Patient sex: F
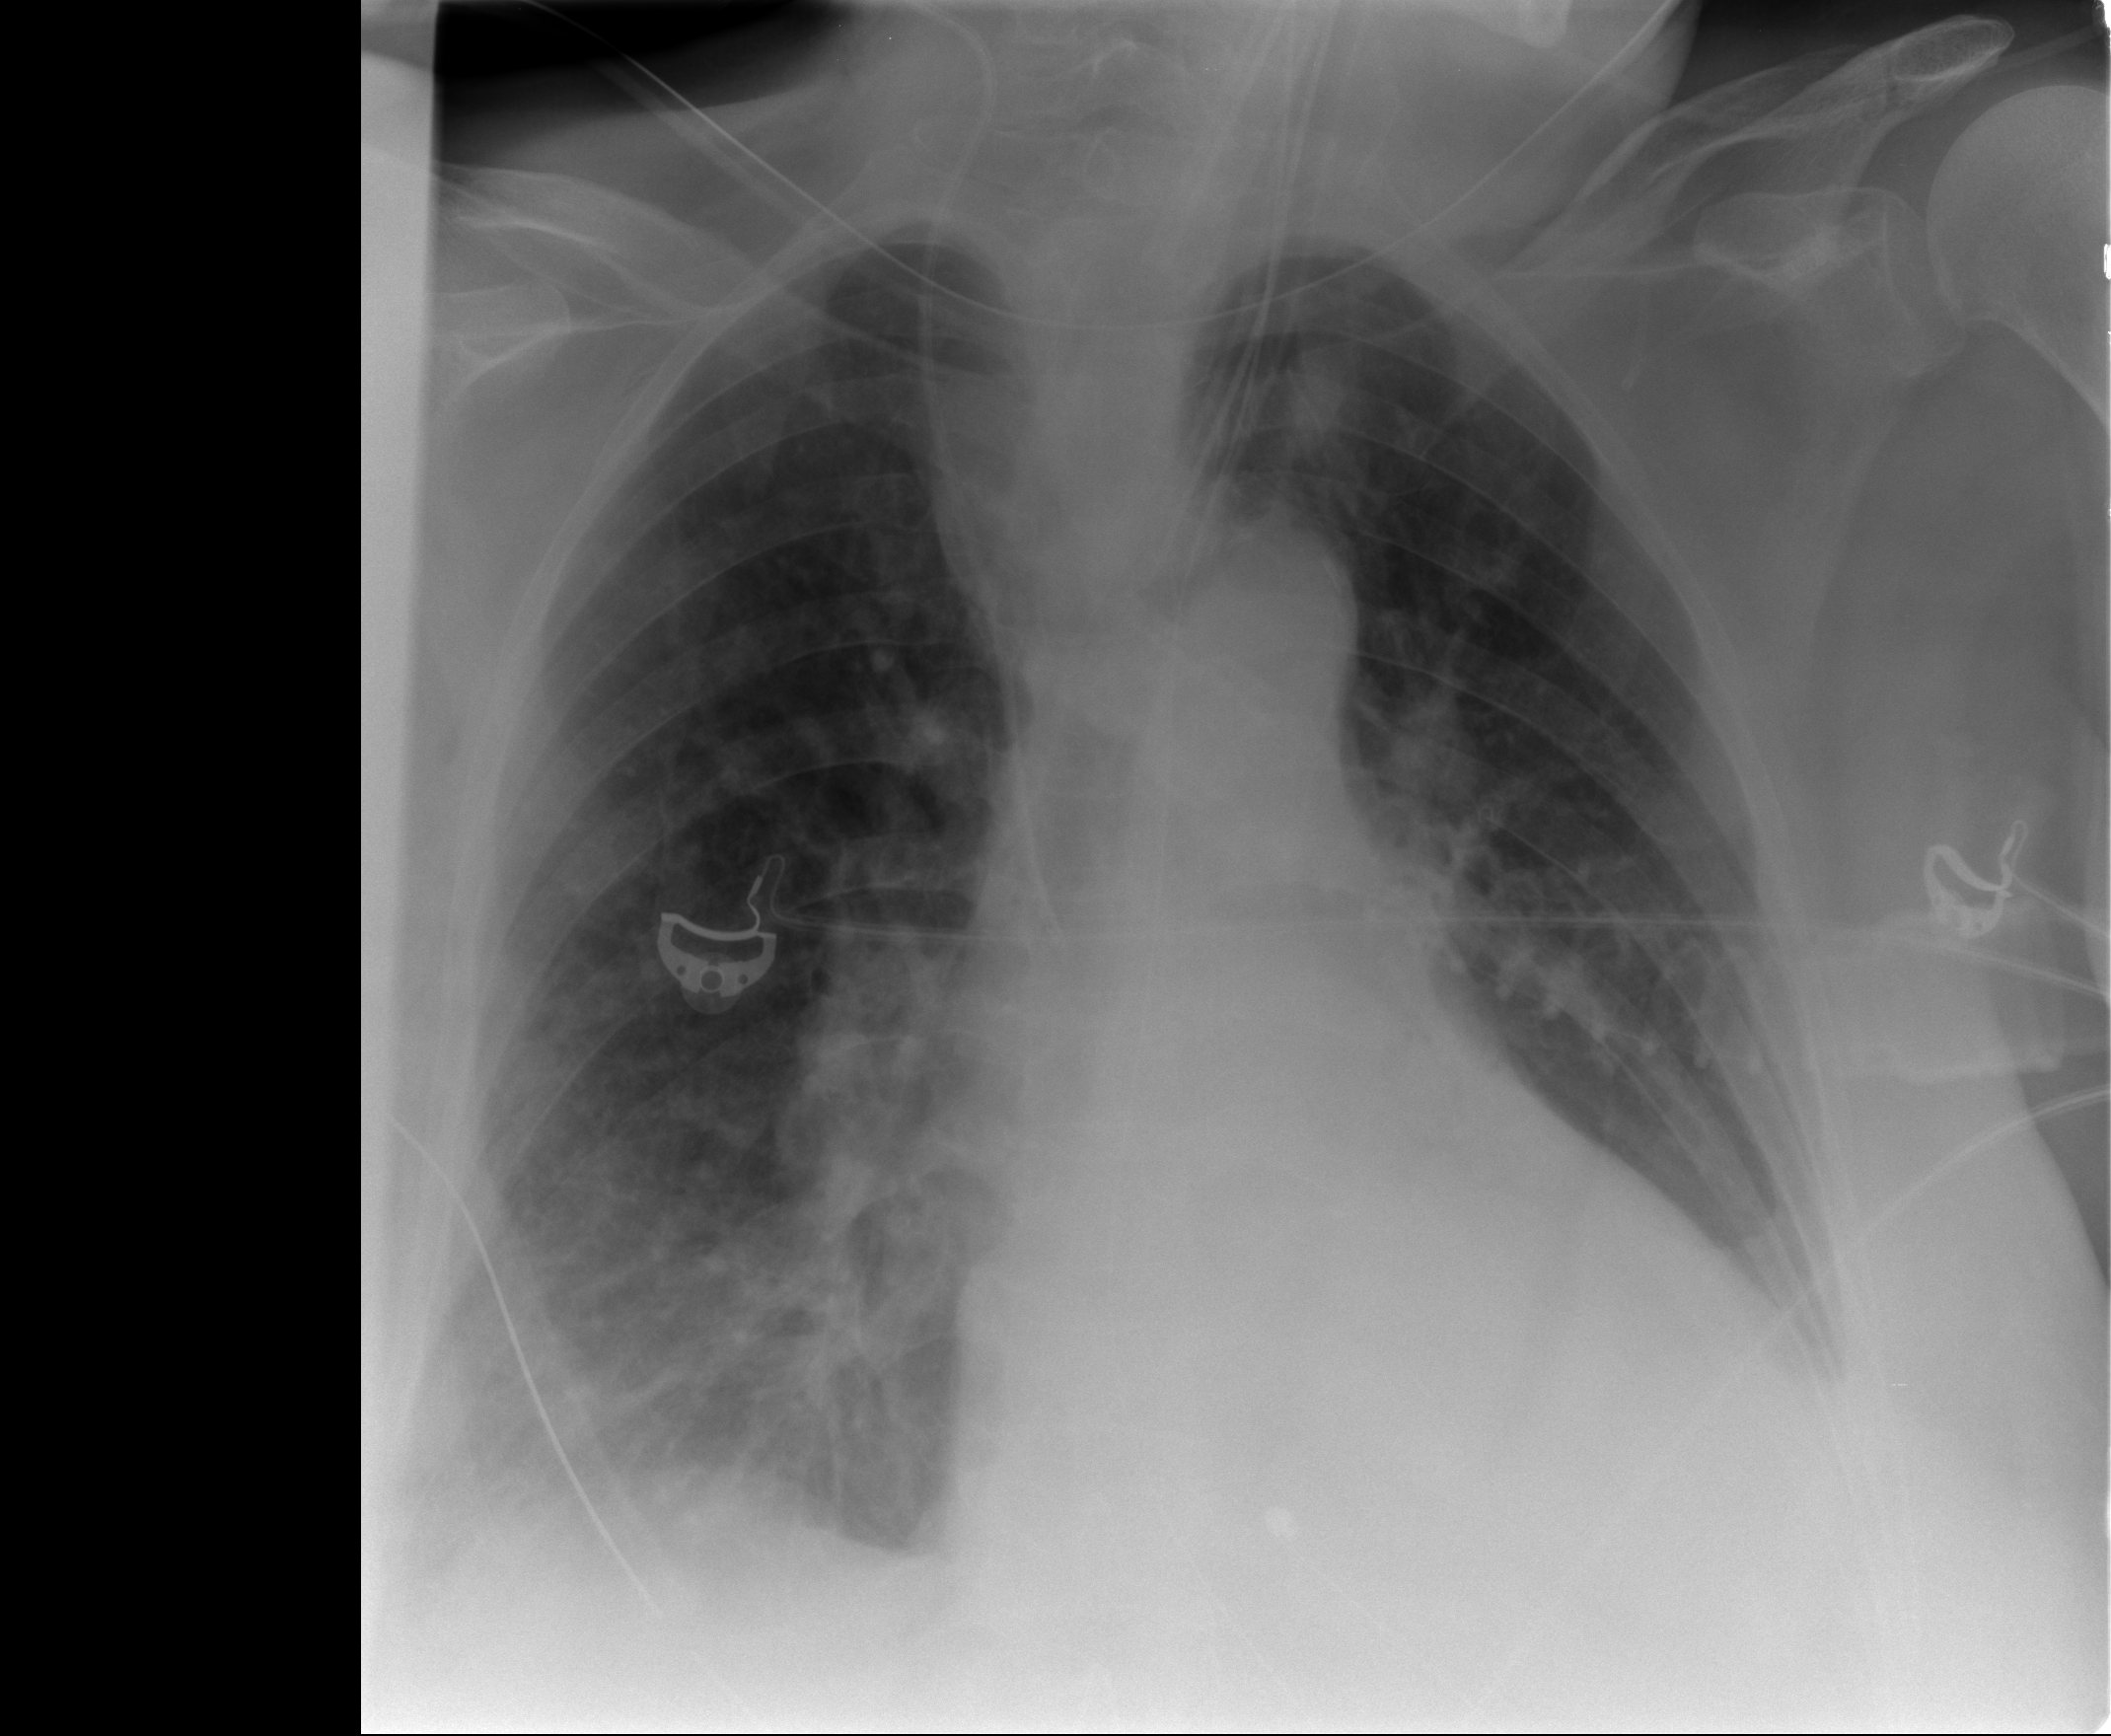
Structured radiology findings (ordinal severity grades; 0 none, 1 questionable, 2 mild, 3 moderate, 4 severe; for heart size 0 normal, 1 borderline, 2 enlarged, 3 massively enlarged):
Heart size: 2
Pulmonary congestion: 2
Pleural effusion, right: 2
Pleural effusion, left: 1
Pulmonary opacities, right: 2
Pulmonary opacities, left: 1
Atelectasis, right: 3
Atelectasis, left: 2